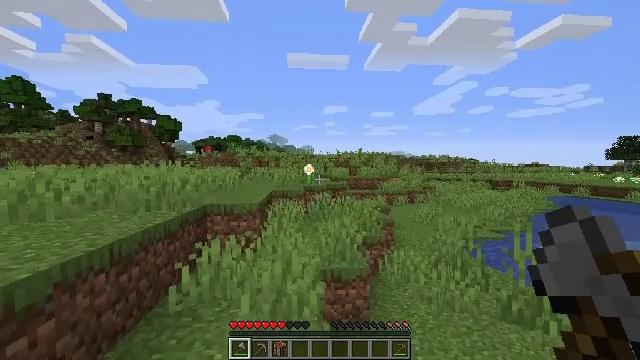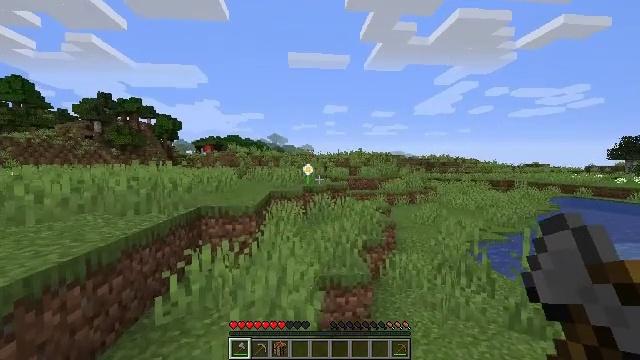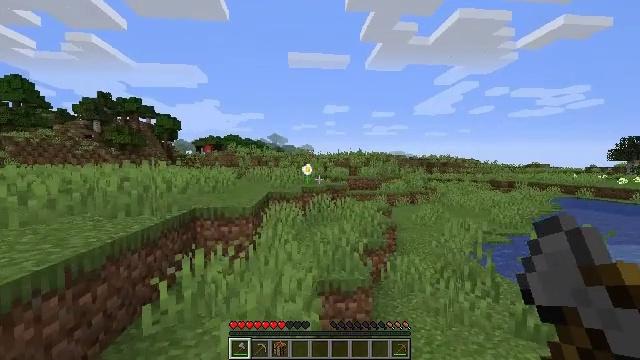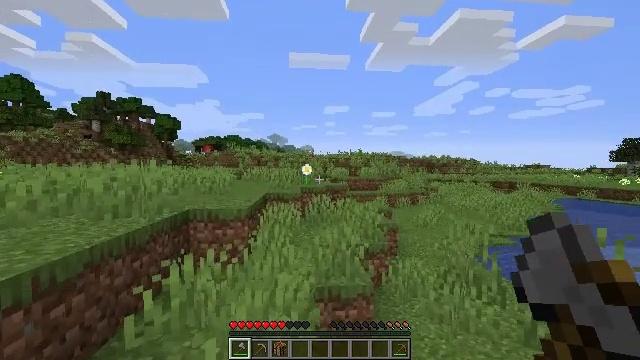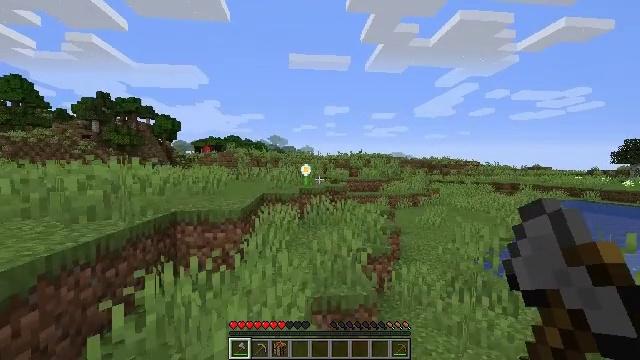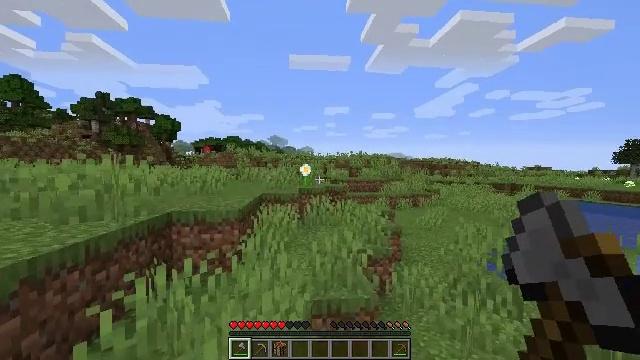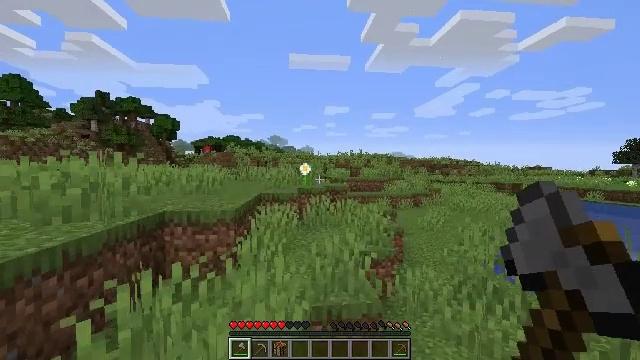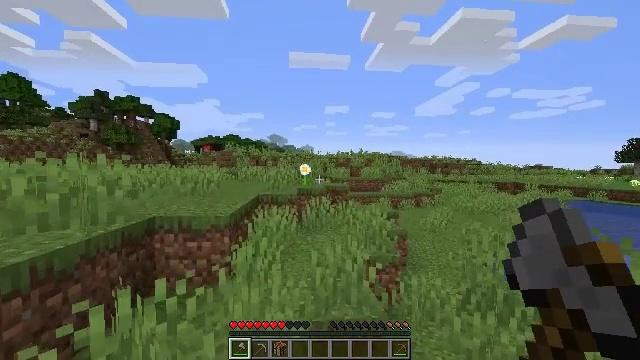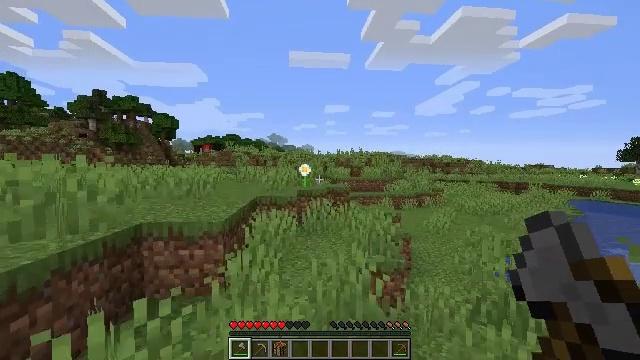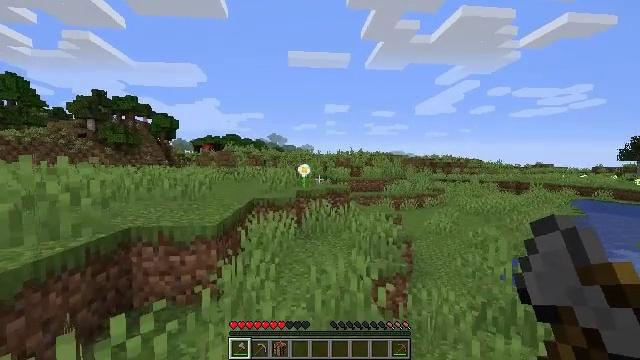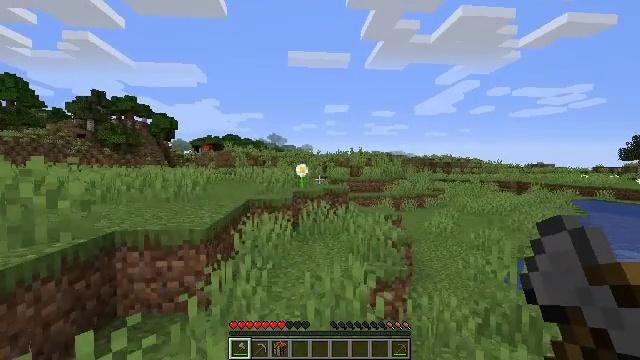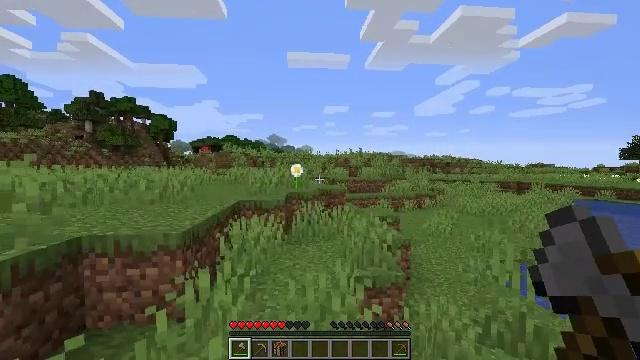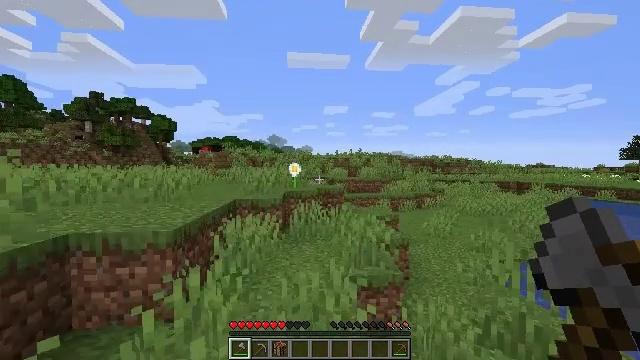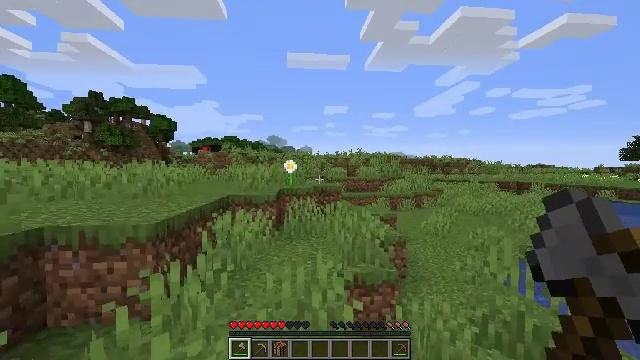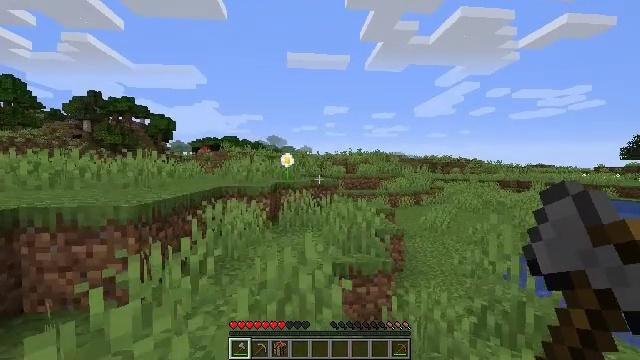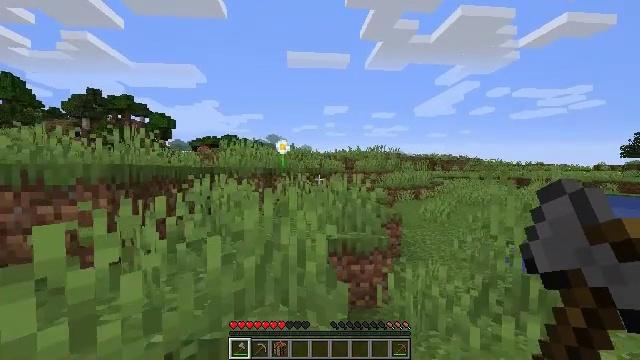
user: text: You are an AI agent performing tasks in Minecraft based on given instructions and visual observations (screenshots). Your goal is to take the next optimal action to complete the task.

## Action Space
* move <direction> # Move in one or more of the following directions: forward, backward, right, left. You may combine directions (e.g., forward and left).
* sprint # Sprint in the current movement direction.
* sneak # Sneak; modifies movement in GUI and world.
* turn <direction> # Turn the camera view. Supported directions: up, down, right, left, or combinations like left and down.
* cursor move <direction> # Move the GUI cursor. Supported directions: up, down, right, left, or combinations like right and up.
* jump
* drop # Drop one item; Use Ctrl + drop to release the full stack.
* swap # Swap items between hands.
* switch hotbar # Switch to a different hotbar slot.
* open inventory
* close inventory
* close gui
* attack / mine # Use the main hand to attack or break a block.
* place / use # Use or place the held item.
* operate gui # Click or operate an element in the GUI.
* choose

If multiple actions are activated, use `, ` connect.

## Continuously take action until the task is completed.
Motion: motion action
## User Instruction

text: Harvest seagrass from the waterbed.
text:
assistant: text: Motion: move forward
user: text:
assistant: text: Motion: move forward
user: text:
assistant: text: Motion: move forward
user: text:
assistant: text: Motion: move forward
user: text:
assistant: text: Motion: move forward
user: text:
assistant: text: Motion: move forward
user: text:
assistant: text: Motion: move forward
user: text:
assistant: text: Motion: move forward
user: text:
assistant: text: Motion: move forward and move right
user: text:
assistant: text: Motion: move forward and move right
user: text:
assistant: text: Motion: move forward and move right
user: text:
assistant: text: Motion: move forward and move right
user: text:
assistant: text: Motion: move forward
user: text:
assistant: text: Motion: move forward
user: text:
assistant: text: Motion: move forward
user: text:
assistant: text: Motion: move forward
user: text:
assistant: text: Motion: move forward
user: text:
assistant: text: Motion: move forward, jump
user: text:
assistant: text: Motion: move forward, jump
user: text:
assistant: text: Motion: move forward, jump
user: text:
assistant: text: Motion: move forward, jump
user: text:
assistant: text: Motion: move forward, jump
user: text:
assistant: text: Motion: move forward, jump
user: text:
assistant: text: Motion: move forward, jump
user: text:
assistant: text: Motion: move forward, jump
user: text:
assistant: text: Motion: move forward, jump
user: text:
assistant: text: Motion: move forward, jump
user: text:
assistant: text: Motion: move forward, jump
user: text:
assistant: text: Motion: move forward, jump
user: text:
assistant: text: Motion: move forward, jump